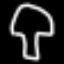
Label: mushroom